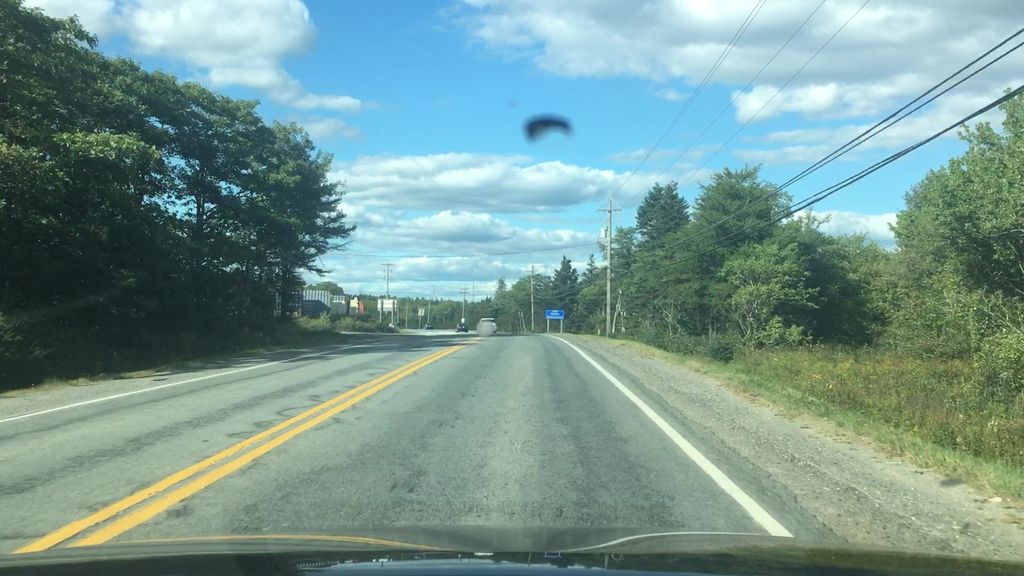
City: halifax